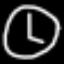
Label: clock